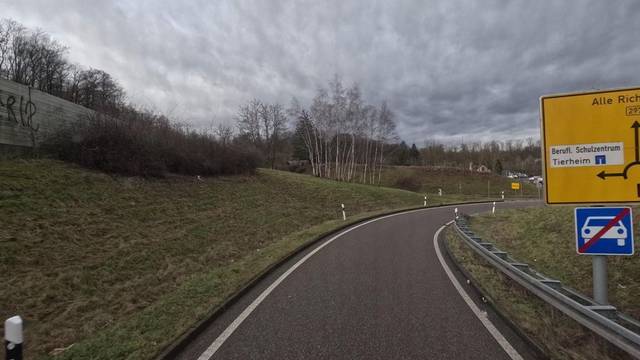
Region: Germany
Coordinates: 48.7, 9.635